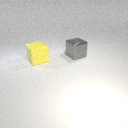
large yellow rubber cube in front of large gray metal cube